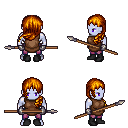
a pixel art fantasy rpg character, male body template, dark elf, purple skin, brown tunic, magenta pants, dark blonde left-swept hairstyle, metal gloves, black shoes, spear, four views (front, back, left, right), 2x2 character sprite sheet, small pixel art, hard edges, no anti-aliasing